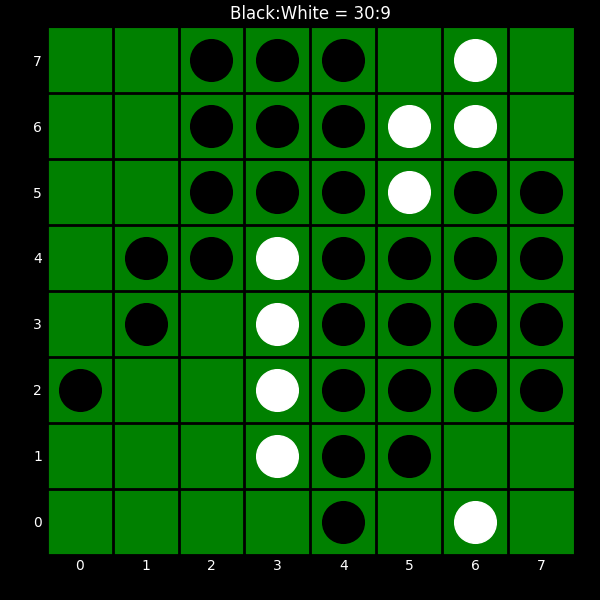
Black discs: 30
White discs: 9